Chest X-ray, PA view. Patient: 86 years old, sex M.
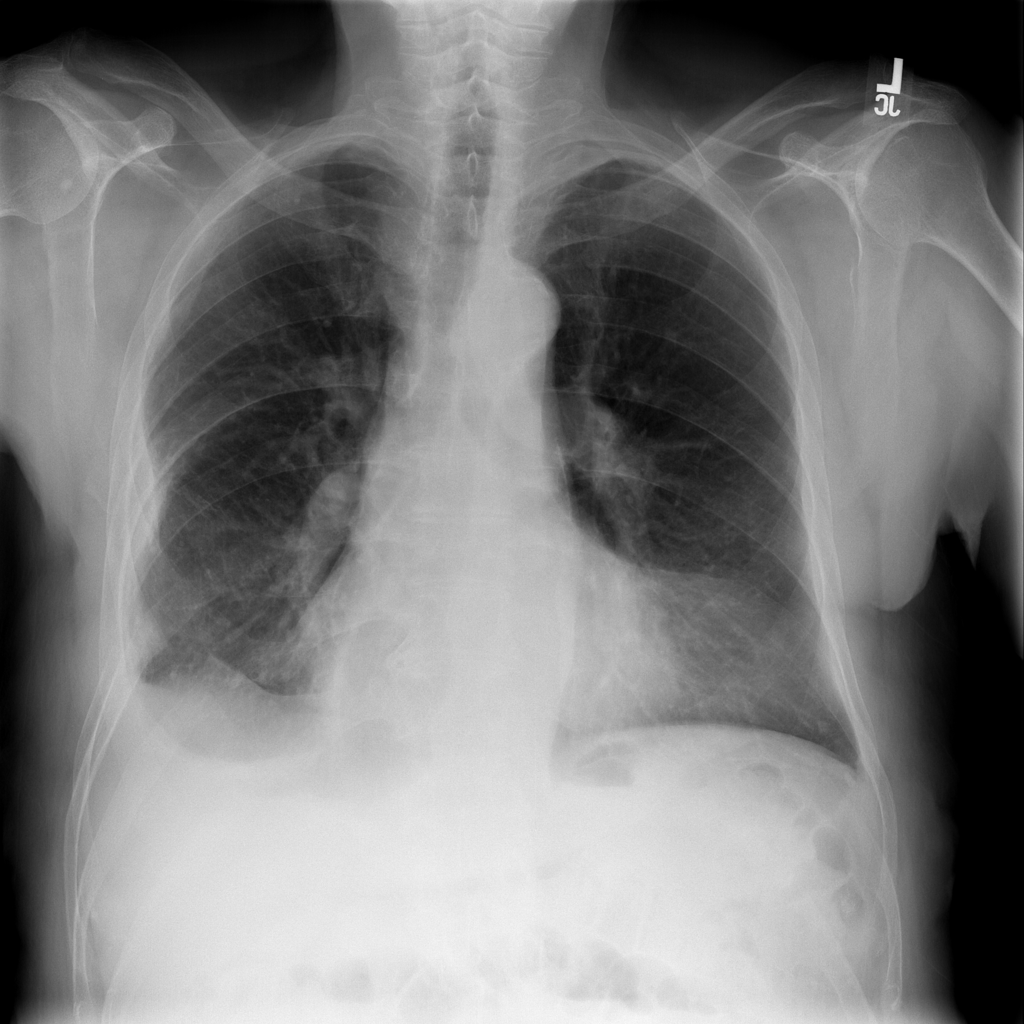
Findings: Atelectasis, Effusion